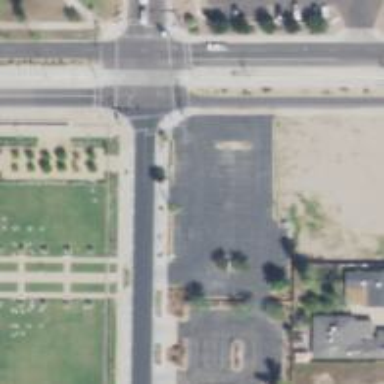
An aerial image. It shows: Solid stop line on the road marking.